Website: home-depot
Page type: billing-address
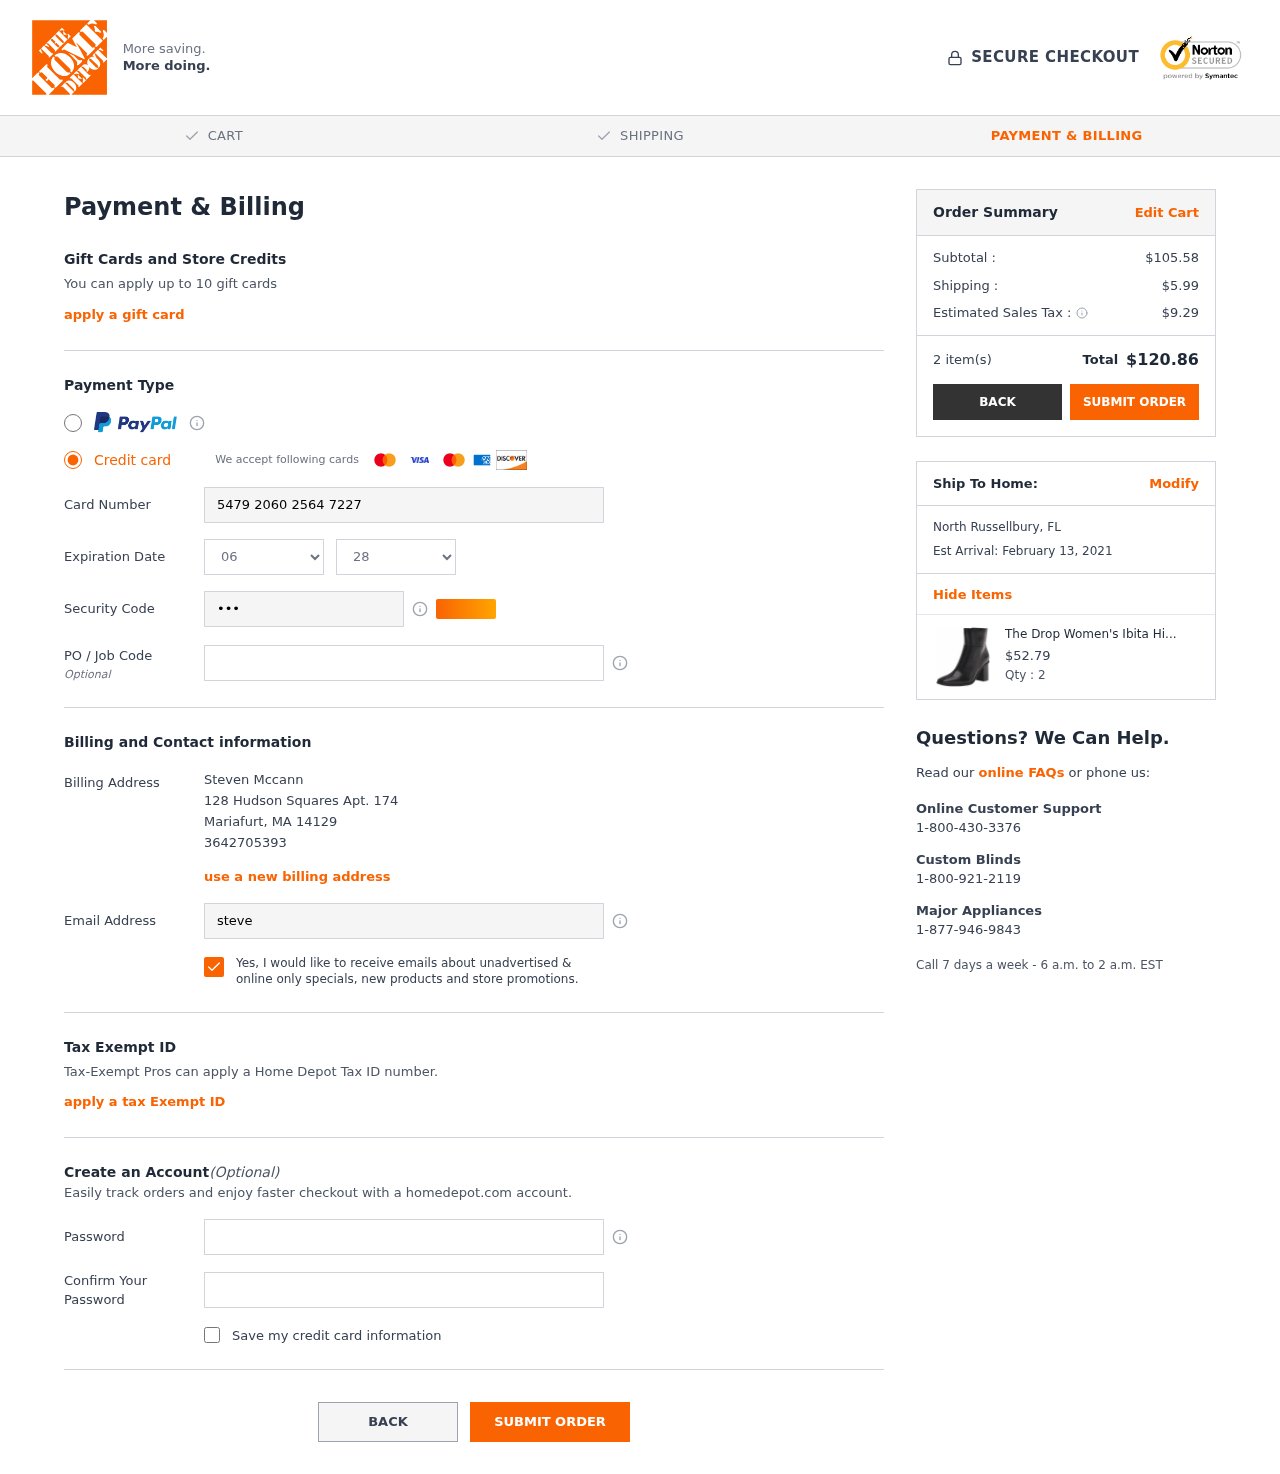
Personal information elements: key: PII_CARD_CVV
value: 155
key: PII_CARD_EXPIRY_MONTH
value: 06
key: PII_CARD_EXPIRY_YEAR
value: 28
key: PII_CARD_NUMBER
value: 5479 2060 2564 7227
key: PII_CITY
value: Mariafurt
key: PII_CITY2
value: North Russellbury
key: PII_EMAIL
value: steven.mccann@hotmail.com
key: PII_FULLNAME
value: Steven Mccann
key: PII_PHONE
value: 3642705393
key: PII_POSTCODE
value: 14129
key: PII_STATE_ABBR
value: MA
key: PII_STATE_ABBR2
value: FL
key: PII_STREET
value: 128 Hudson Squares Apt. 174
Product elements: key: PRODUCT1_NAME
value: The Drop Women's Ibita High Heel Side Zip Ankle Boot, Black, 8 B US
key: PRODUCT1_PRICE
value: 52.79
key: PRODUCT1_QUANTITY
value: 2
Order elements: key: ORDER_SUBTOTAL
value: $105.58
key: ORDER_SHIPPING_COST
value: $5.99
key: ORDER_TAX
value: $9.29
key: ORDER_NUM_ITEMS
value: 2 item(s)
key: ORDER_TOTAL
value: $120.86
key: ORDER_DELIVERY_DATE
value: Est Arrival: February 13, 2021